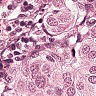
Metastatic tissue present: yes